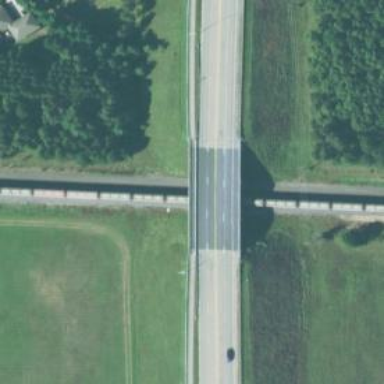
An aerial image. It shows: Bridge over cycleway.